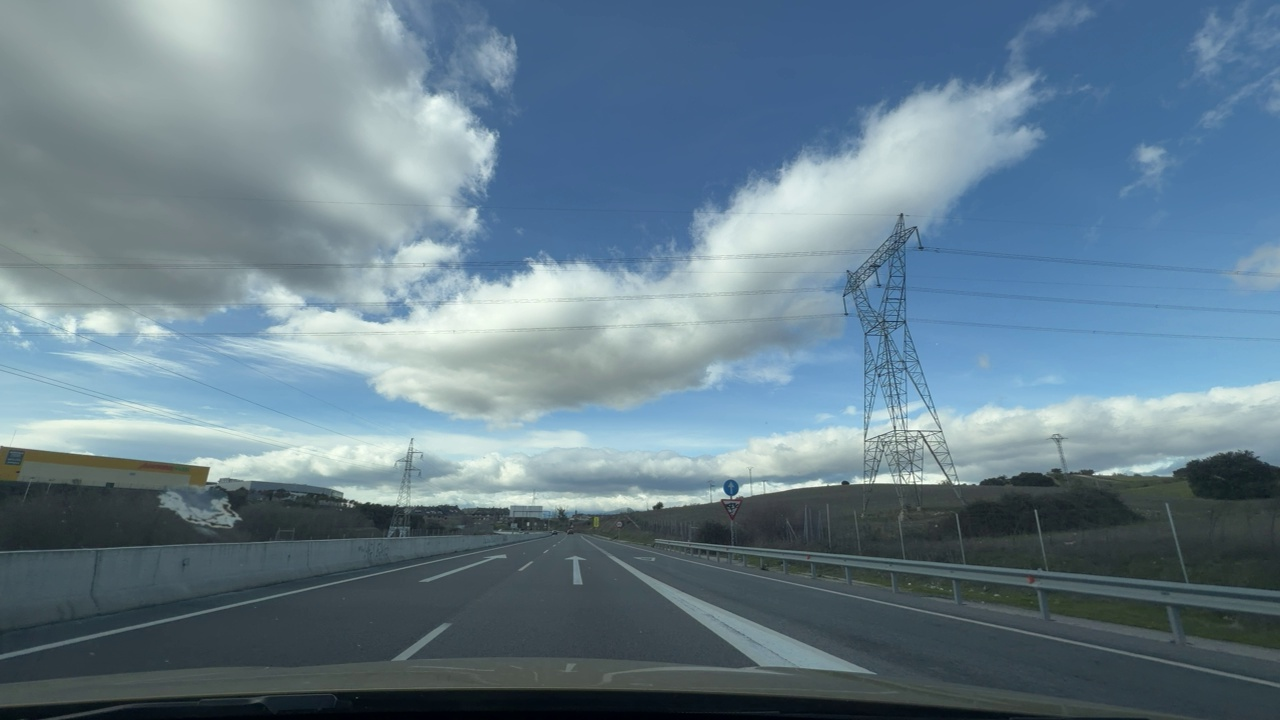
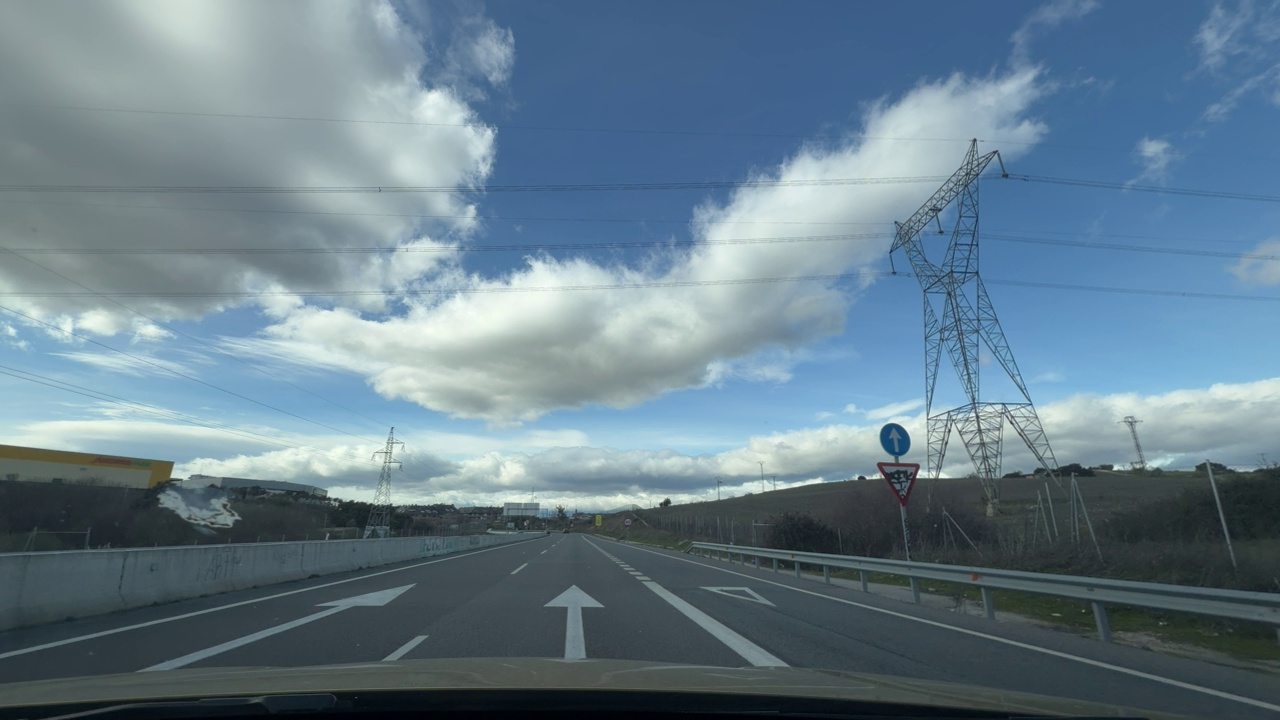
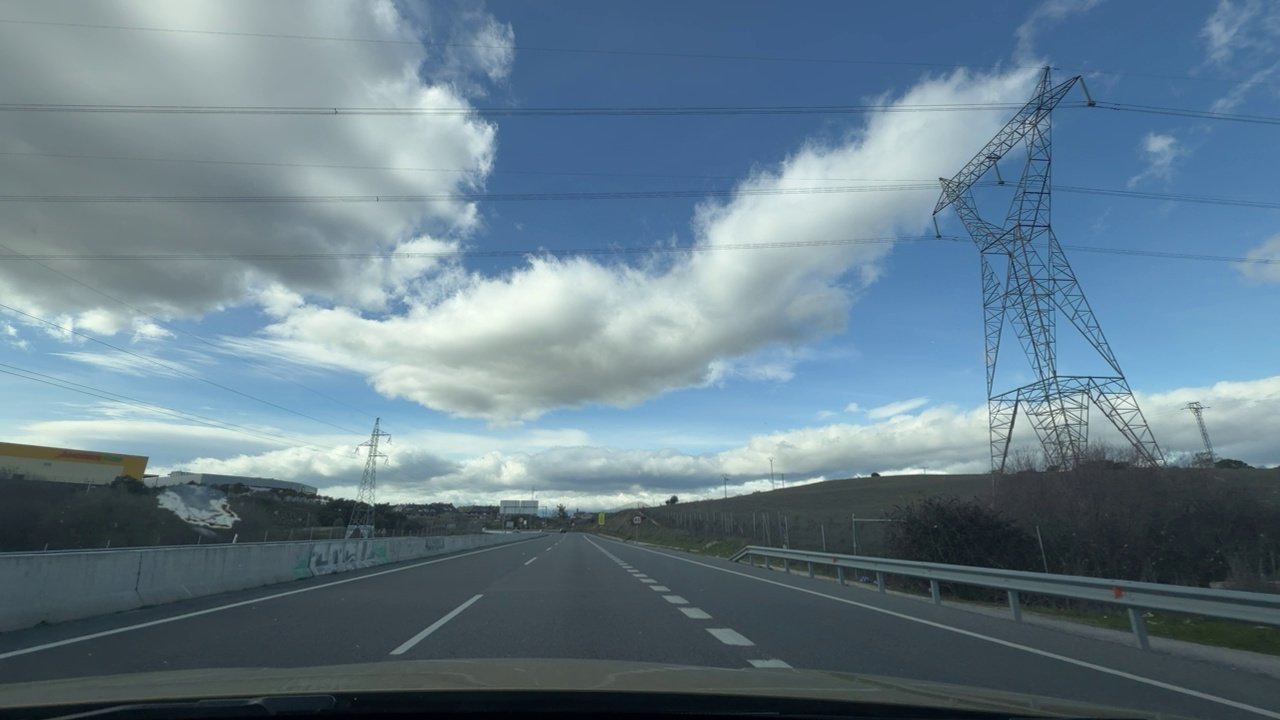
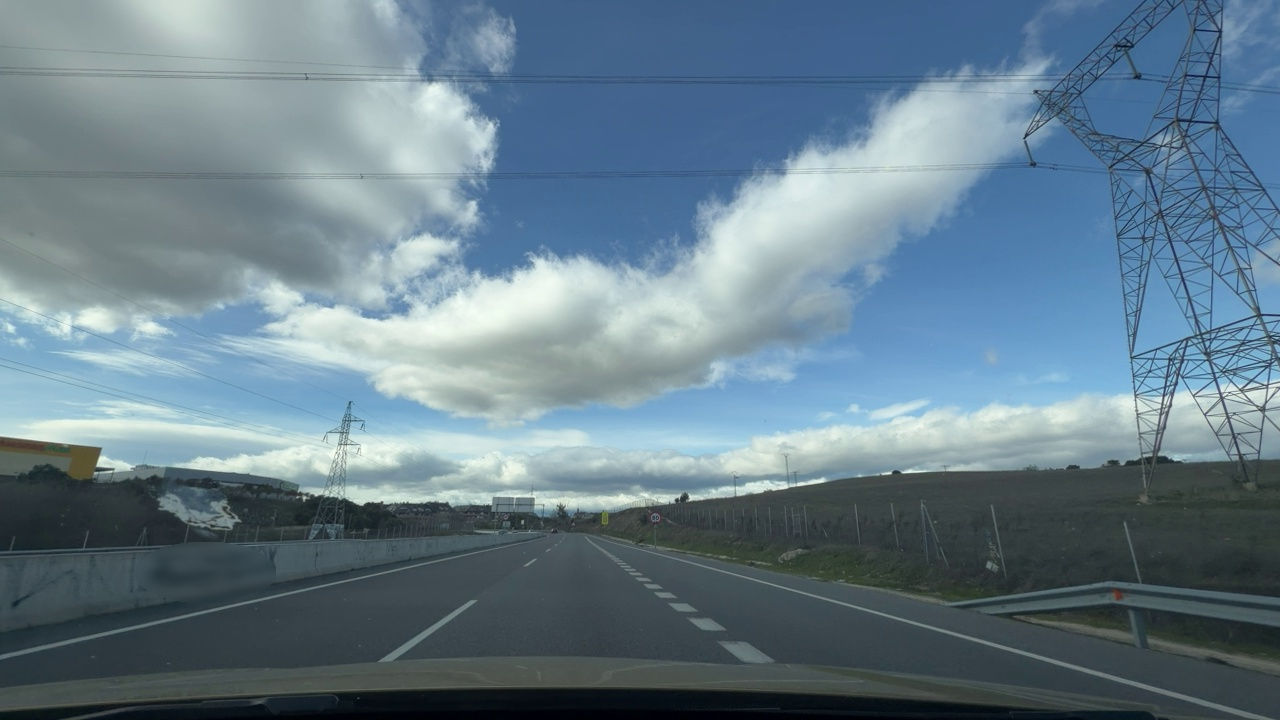
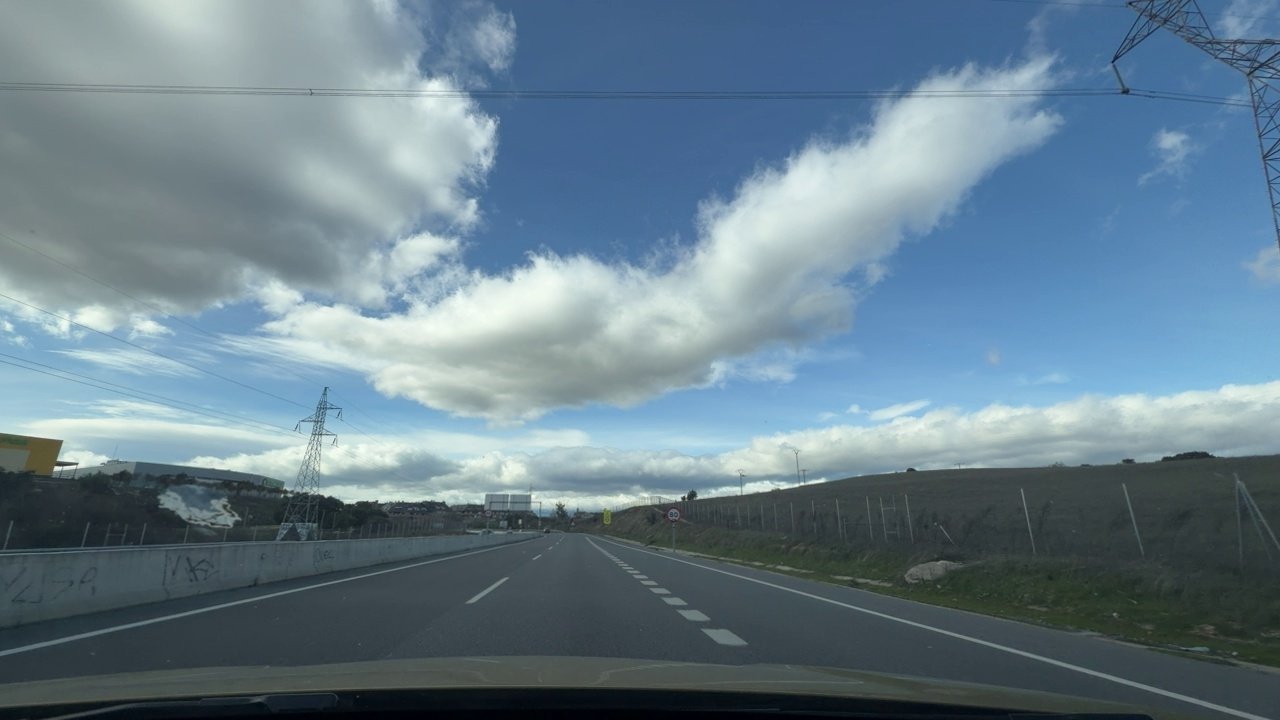
Situation: Speed limit adaptation
Question: Are multiple speed limit signs with different values visible?
Answer: No
Reasoning: Only one speed limit sign appears in the image

Situation: Speed limit adaptation
Question: Is there a speed limit sign regulating the ego lane?
Answer: Yes
Reasoning: A speed limit sign is positioned on the roadside facing the ego direction of travel

Situation: Speed limit adaptation
Question: What speed value is displayed on the visible speed limit sign?
Answer: 80
Reasoning: The speed limit es 80km/h

Situation: Speed limit adaptation
Question: Is the ego vehicle traveling on a highway?
Answer: No
Reasoning: No highway-style signage

Situation: Speed limit adaptation
Question: Is the ego vehicle entering or exiting a highway?
Answer: No
Reasoning: The vehicle is not in a highway

Situation: Speed limit adaptation
Question: Are speed bumps, crosswalks, or construction-related obstacles present in the ego lane?
Answer: No
Reasoning: The road is clear, no obstacles present